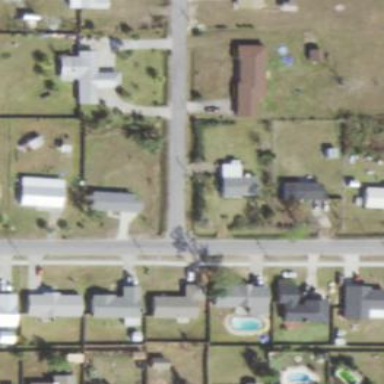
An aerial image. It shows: Residential area composed of single-family homes.